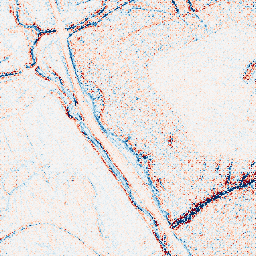
Category: edge_preserving
Decomposition family: bilateral
Decomposition parameters: d: 9
sigma_color: 150
sigma_space: 25
Upsampling method: regularized
Upsampling parameters: scale: 2
lambda_reg: 0.1
Upsampling scale: 2